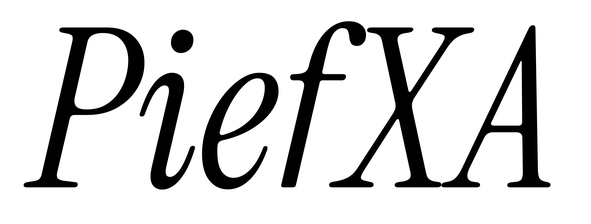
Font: InstrumentSerif-Italic